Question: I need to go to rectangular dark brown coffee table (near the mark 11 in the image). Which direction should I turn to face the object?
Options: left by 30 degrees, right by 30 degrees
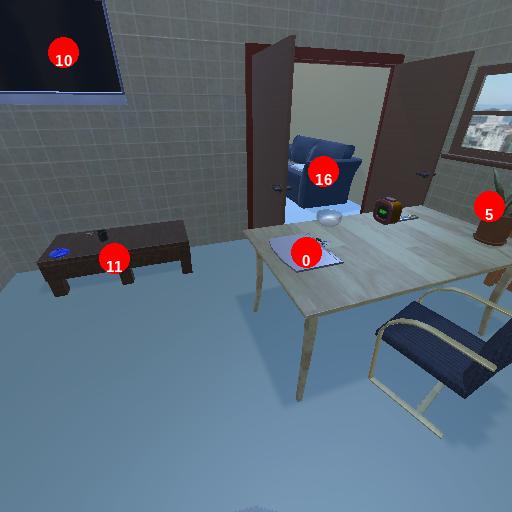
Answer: left by 30 degrees